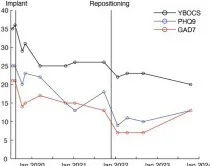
Improved OCD and depression outcomes from tractography-informed DBS repositioning. (C) clinical improvement in OCD (YBOCS), depression (PHQ-9), and anxiety (GAD7) scores before DBS, after DBS, and following right lead repositioning.
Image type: pathology (immunostaining)